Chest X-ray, PA view. Patient: 27 years old, sex F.
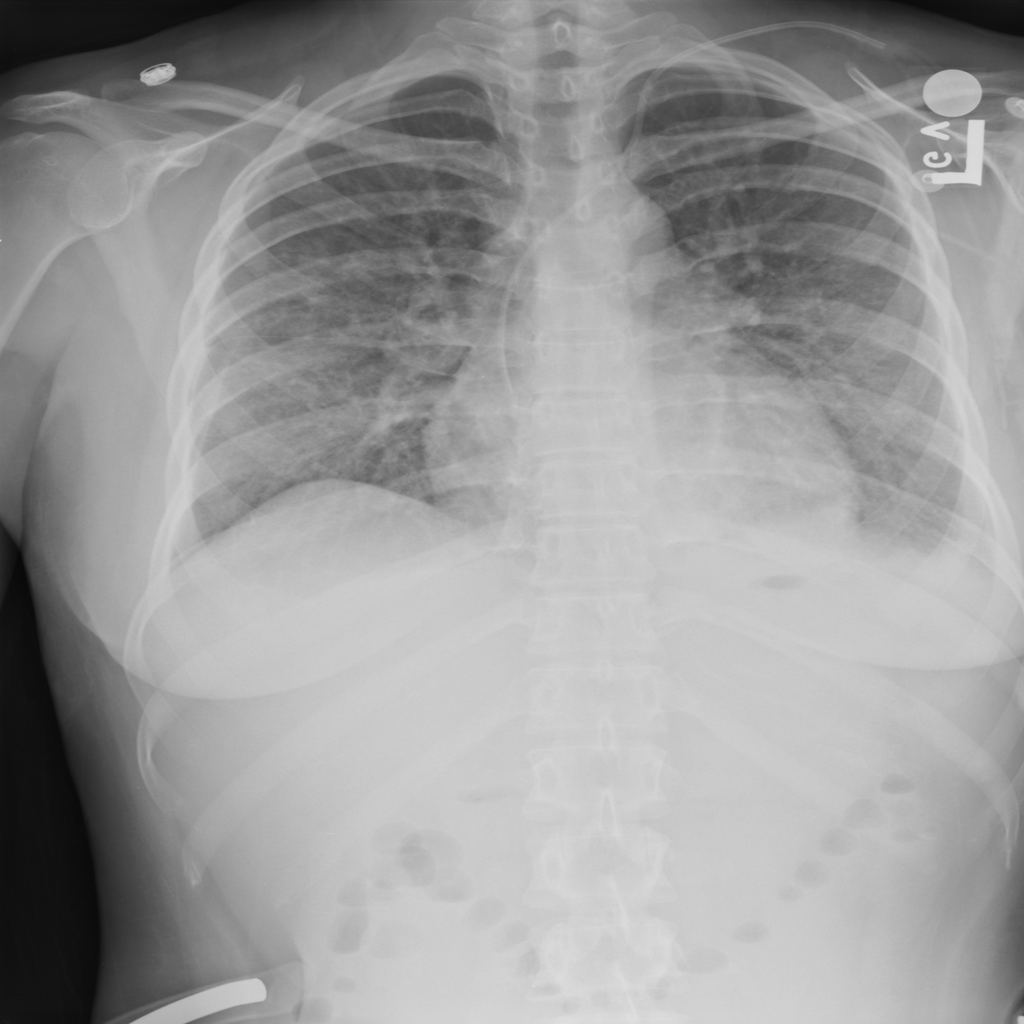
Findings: Effusion, Infiltration